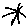
Label: star